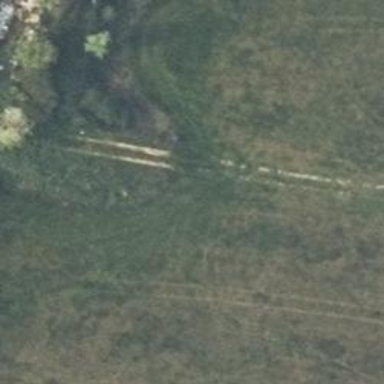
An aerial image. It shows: Grassy track.